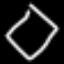
Label: diamond